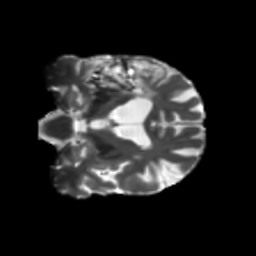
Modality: T2w
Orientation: coronal
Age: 55
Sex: male
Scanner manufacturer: siemens
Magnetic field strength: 3 T
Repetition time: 5.47 s
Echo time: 0.0854 s